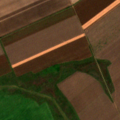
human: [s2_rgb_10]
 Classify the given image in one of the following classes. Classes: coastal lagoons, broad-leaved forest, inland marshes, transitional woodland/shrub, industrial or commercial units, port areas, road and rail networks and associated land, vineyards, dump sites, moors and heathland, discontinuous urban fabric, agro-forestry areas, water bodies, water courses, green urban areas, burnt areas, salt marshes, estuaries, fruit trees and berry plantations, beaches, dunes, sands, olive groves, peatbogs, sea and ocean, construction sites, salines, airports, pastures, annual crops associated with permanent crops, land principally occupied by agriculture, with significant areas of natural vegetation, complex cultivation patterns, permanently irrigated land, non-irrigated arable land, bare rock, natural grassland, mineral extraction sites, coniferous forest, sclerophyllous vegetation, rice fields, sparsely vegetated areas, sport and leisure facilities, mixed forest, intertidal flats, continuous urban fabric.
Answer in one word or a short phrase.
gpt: non-irrigated arable land, natural grassland